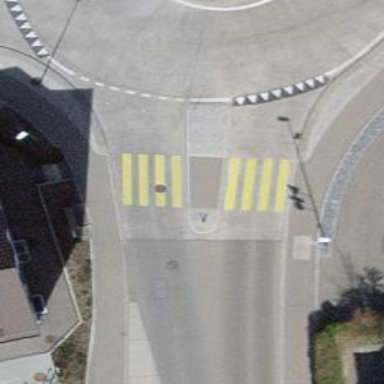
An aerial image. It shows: Uncontrolled zebra crossing with pedestrian island.